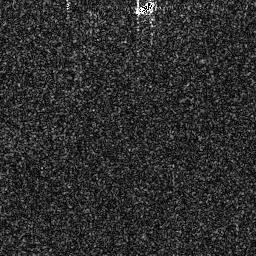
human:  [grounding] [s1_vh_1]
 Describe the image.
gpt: In the satellite image, there is  <ref>1 small ship </ref> <box>[[51, 0, 60, 5, 0]]</box> located at top.